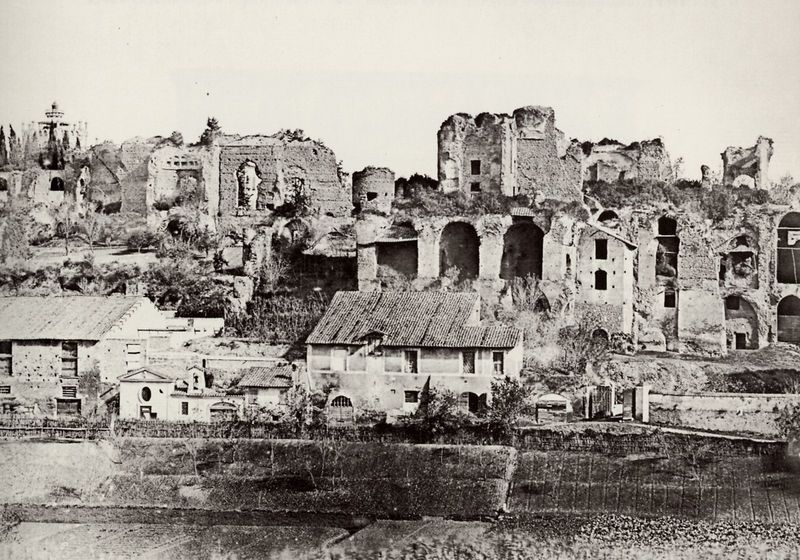
Titel: Der Palatin in Rom von Süden
Künstler: Italienischer Photograph
Standort: Kopenhagen
Institution: Bibliothek der Kunstakademie
Schlagwörter: baum, berg, himmel, weiß, bäume, stadt, fenster, grau, schwarz, tür, dach, gebäude, haus, alt, architektur, stein, feld, felder, häuser, gitter, kirche, wege, wiesen, pflanzen, turm, garten, terrasse, bogen, fassaden, italien, hang, dorf, dächer, giebel, mauer, ziegel, sepia, rundbogen, wein, tor, äcker, foto, fotografie, stadtansicht, bögen, wände, ruine, antike, burg, palast, abbruch, torso, schwarz weiss, ruinen, arkaden, rom, tore, statuen, mauern, antik, elend, griechisch, rundbögen, griechenland, zerstört, gärten, aufnahme, römisch, forum romanum, fesnter, nischen, burgruine, pultdach, okulus, weinberge, ausgrabung, weingarten, italine, pfostenj, karthago, ackerfelder, stadth, antiek, srom, 19. jahr